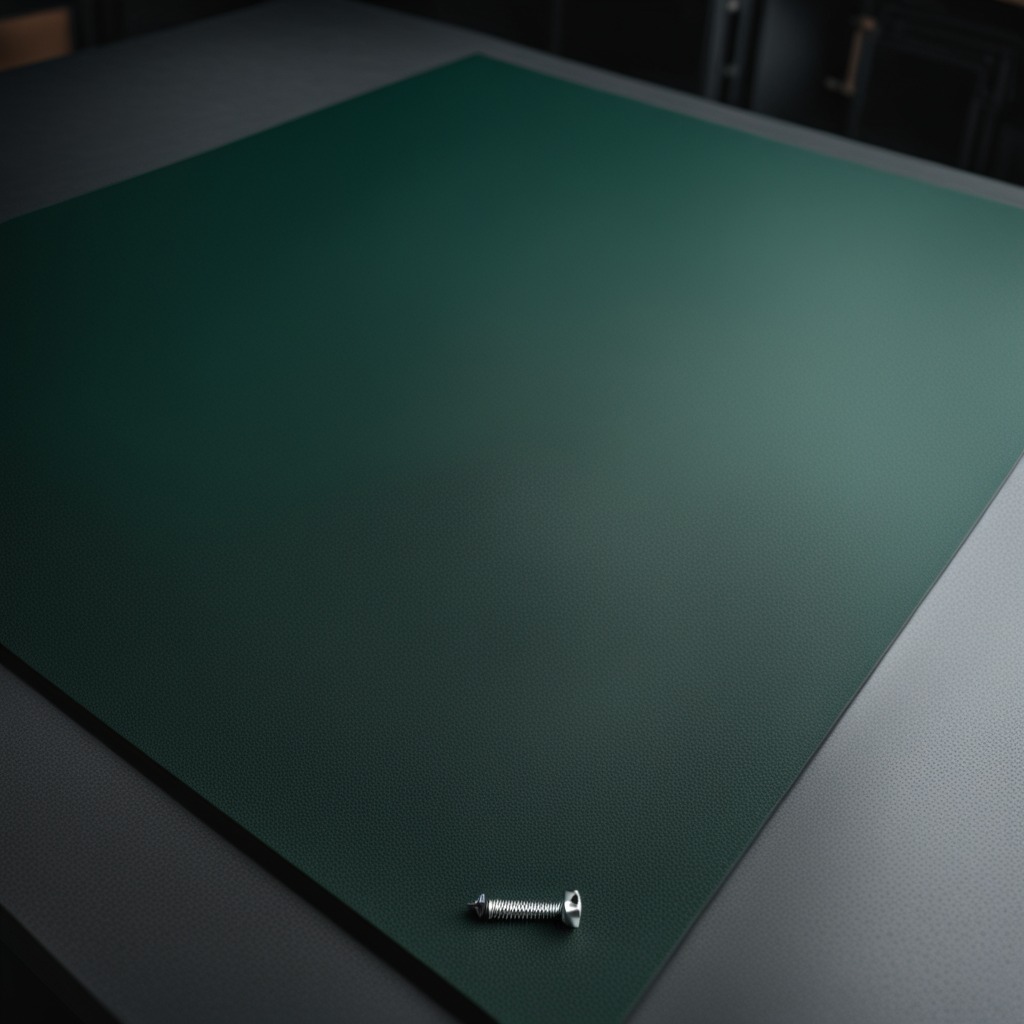
A metal screw lies on the granite tabletop.